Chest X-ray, PA view. Patient: 34 years old, sex F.
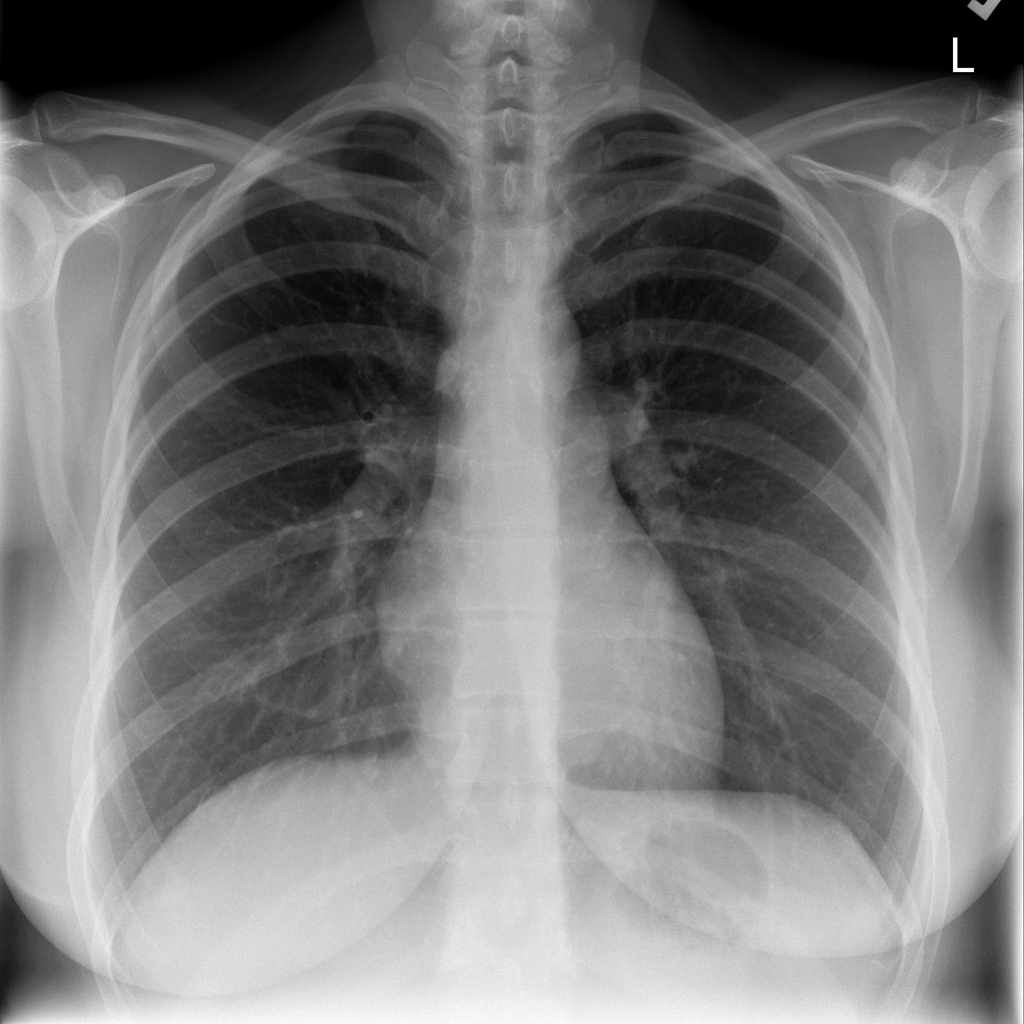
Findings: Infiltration